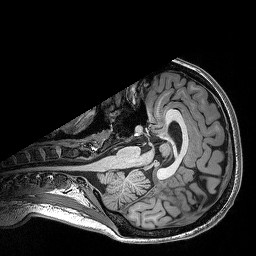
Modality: T1w
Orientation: axial
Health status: healthy
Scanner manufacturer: siemens
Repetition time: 2.53 s
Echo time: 0.00332 s